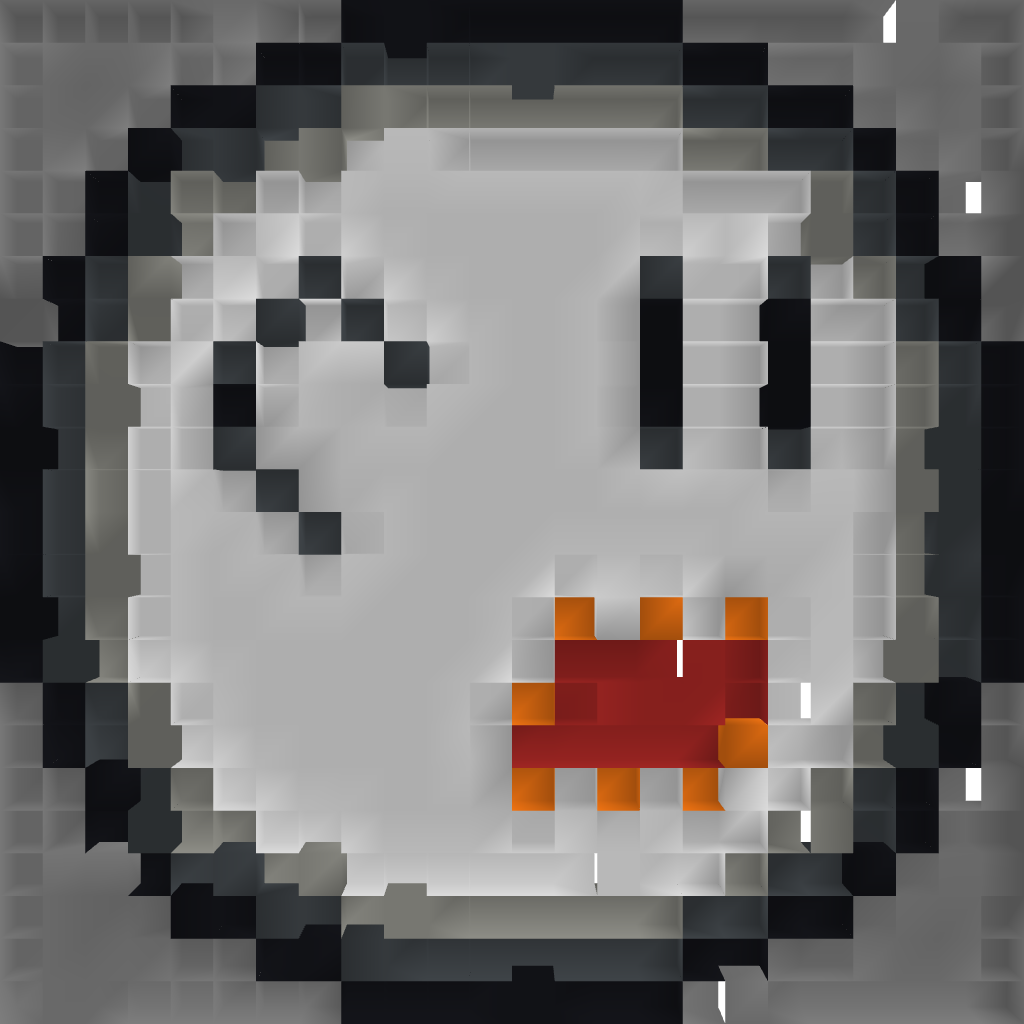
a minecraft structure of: Boo (Ghost)